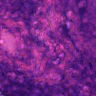
Metastatic tissue present: no